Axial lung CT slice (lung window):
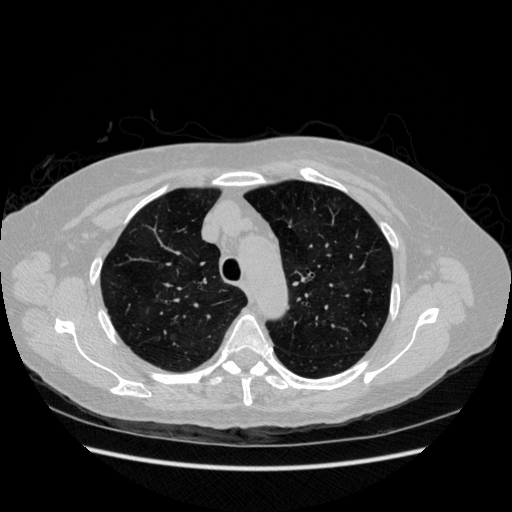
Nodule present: no